Interaction volume radius: 10 \u00c5
Interaction volume height: 15 \u00c5
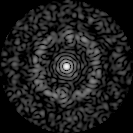
Disorder parameter: 0.7998